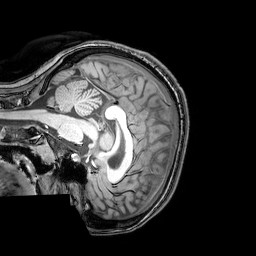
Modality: T1w
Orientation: sagittal
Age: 26
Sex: female
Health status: healthy
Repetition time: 0.081 s
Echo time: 0.037 s